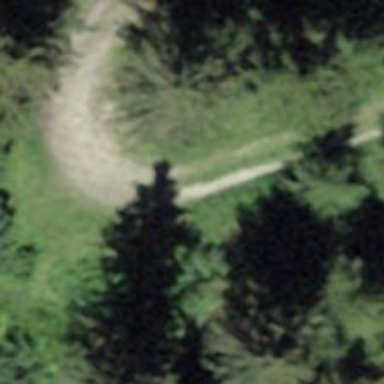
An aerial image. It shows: Track with grade 4 tracktype.